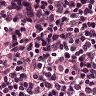
Metastatic tissue present: no